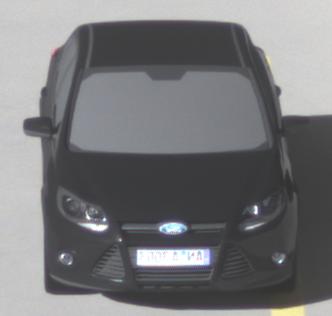
Make: Ford
Model: Focus 1.6 Ti-VCT
Detailed model: Focus (III)
Model produced from: 2011/09
Model produced until: 2014/09
Doors: 5
Color: black
Road condition: dry road
Daytime: morning or afternoon
Contrast: high contrast